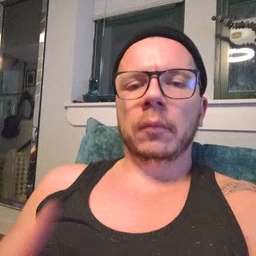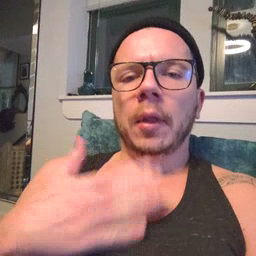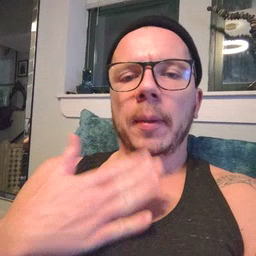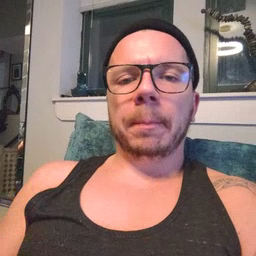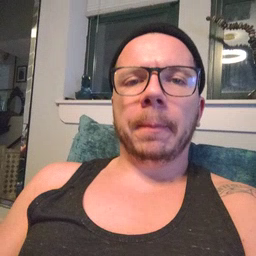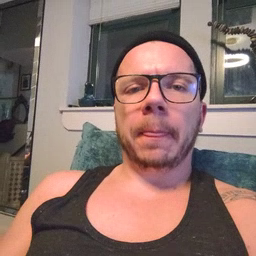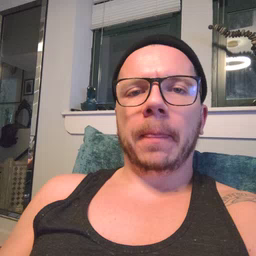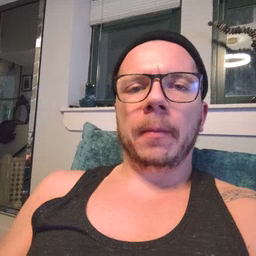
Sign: happy